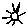
Label: sun